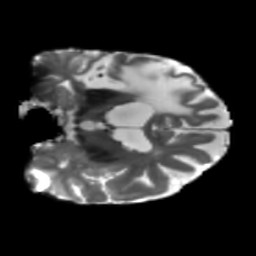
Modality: T2w
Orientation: coronal
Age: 71
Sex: male
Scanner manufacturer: siemens
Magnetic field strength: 3 T
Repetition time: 5.25 s
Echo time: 0.08 s